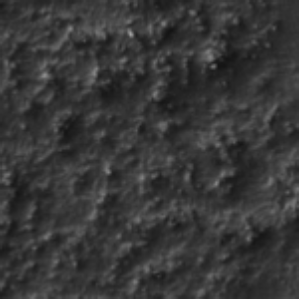
Label: frost